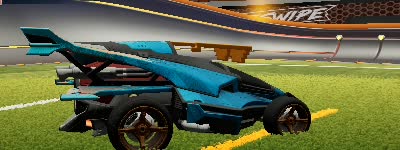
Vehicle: aftershock